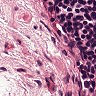
Metastatic tissue present: no